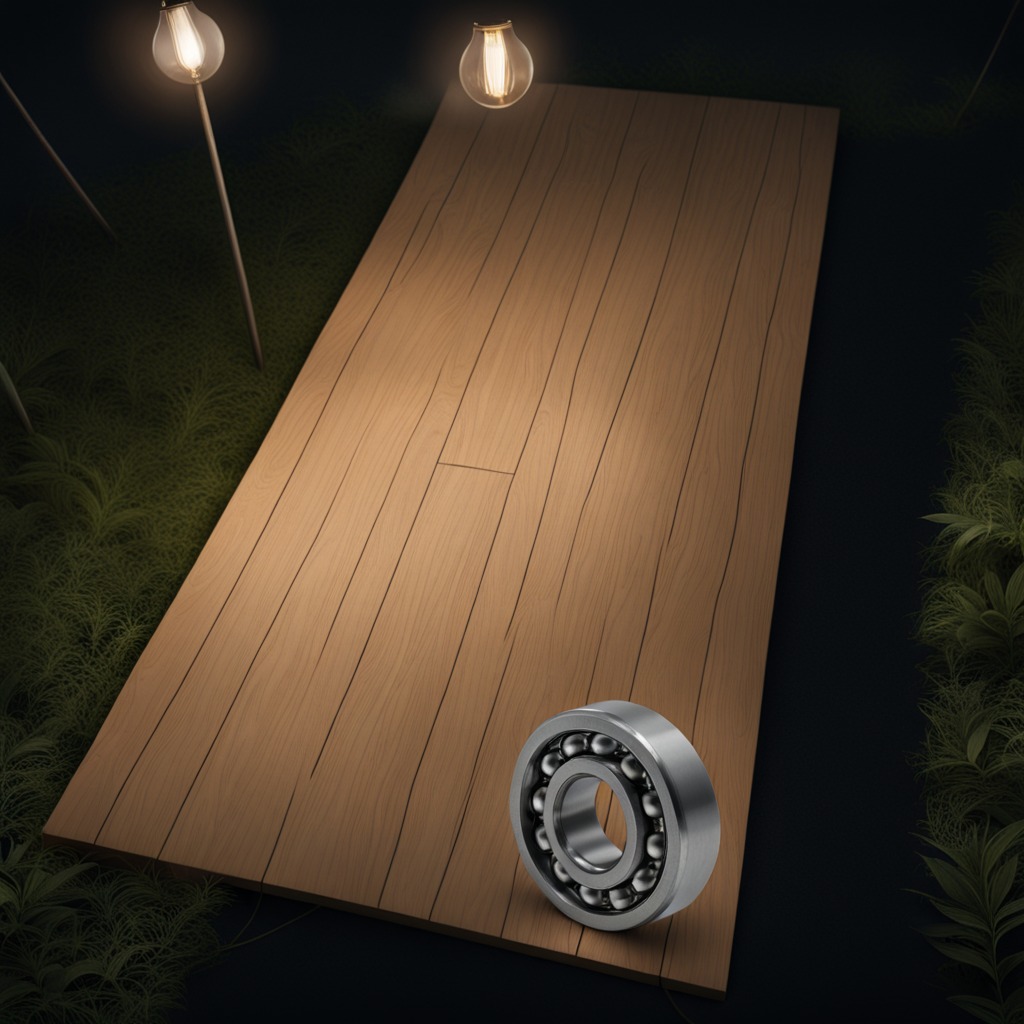
A metal ball bearing lies on the wooden table inside a jungle field workshop tent at night with soft shadows.